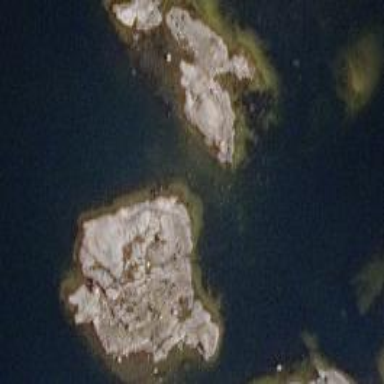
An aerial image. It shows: Islet along the natural coastline.